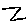
Label: zigzag